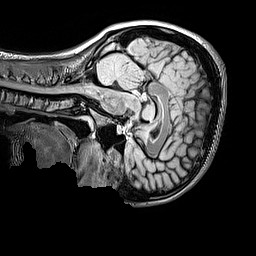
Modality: FLAIR
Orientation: sagittal
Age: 14
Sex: female
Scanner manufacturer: siemens
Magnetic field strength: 3 T
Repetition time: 5 s
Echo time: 0.388 s